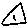
Label: triangle